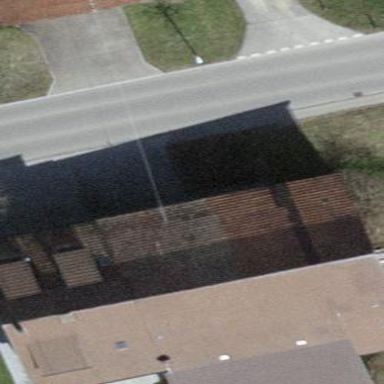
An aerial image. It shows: Building.